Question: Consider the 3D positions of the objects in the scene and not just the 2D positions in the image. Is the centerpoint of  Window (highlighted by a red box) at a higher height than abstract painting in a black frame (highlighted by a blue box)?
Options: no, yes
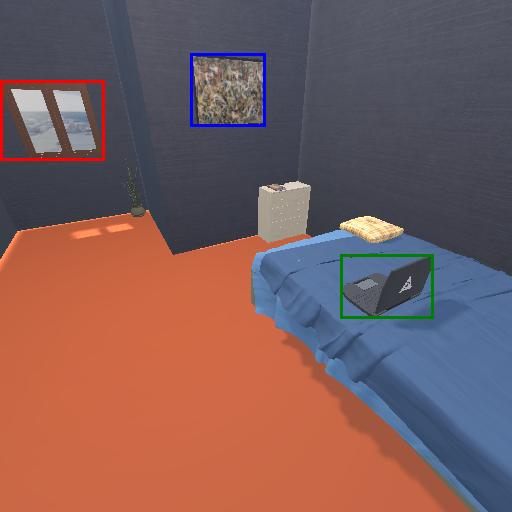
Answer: no